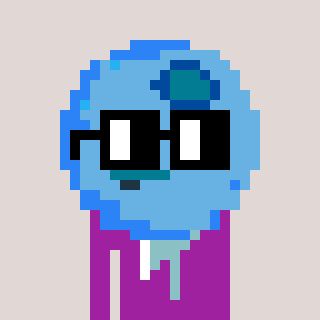
a pixel art character with square black glasses, a blueberry-shaped head and a magenta-colored body on a warm background